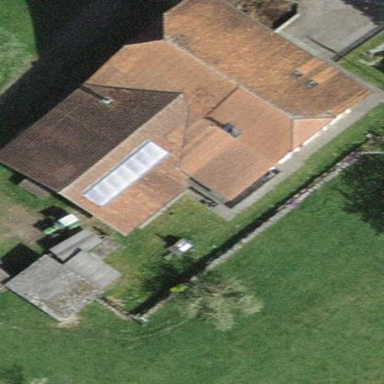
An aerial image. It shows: Farm building.